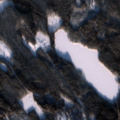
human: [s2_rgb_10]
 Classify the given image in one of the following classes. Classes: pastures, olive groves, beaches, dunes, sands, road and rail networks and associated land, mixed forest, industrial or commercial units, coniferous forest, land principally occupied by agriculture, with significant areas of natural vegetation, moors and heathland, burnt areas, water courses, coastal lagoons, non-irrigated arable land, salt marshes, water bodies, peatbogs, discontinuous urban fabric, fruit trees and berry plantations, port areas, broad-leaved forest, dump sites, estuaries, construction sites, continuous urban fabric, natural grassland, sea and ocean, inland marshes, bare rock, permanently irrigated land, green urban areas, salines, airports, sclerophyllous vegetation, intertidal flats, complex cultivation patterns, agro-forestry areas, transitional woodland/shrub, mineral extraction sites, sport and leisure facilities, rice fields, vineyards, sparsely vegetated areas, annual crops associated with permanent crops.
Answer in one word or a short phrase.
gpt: coniferous forest, mixed forest